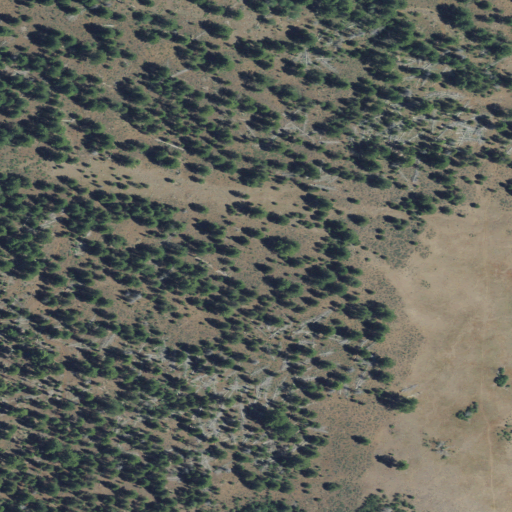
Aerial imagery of plain(s) in Oregon named Lamb Field containing evergreen forest, shrub, herbaceous wetlands, and grassland